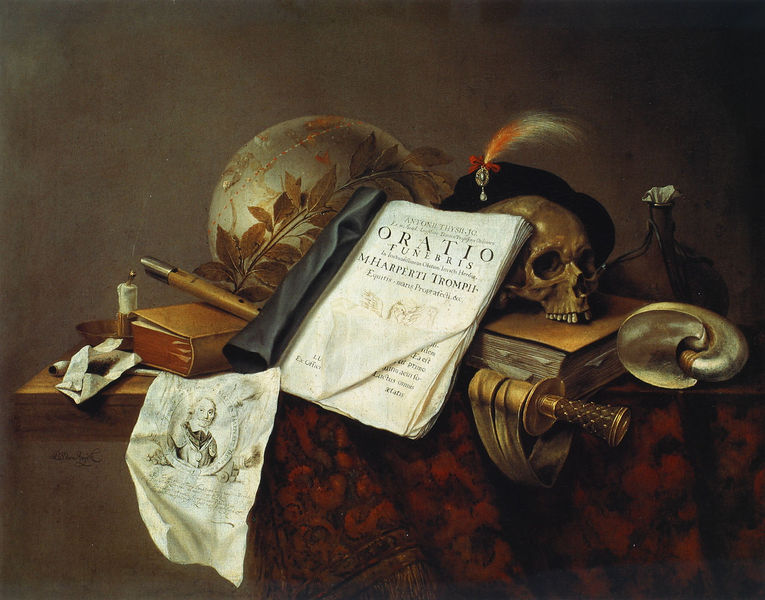
Titel: Vanitas (Allegorie auf den Tod des Admirals Tromp)
Künstler: Pieter Steenwijck
Institution: Leiden, stedelijk Museum De Lakenhal
Schlagwörter: feder, weiß, braun, hut, schädel, brosche, stilleben, stillleben, kopfbedeckung, schrift, papier, kerze, vanitas, buch, schwert, säbel, kugel, leder, dolch, schnecke, totenschädel, globus, wissenschaft, seäbel